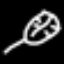
Label: leaf